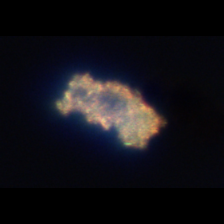
Taxon: Unknown_detritus
Group: Unknown